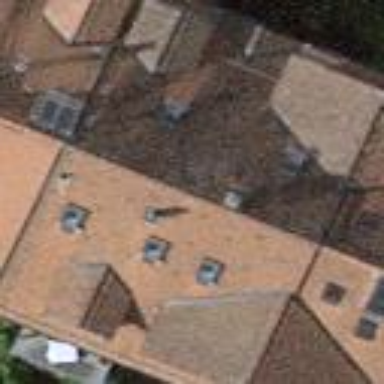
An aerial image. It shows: Gabled roof with maroon roof tiles across building containing apartments.